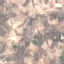
Land use / land cover: PermanentCrop